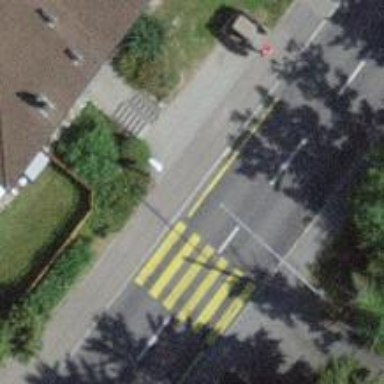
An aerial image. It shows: Kerb serving as barrier.